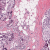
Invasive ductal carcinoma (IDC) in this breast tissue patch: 0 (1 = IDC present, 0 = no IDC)